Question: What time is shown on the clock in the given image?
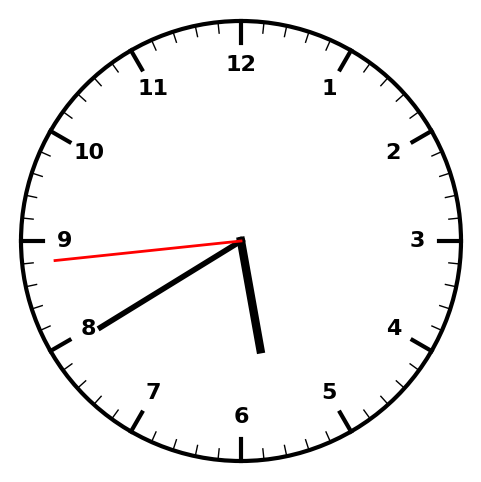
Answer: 05:39:44